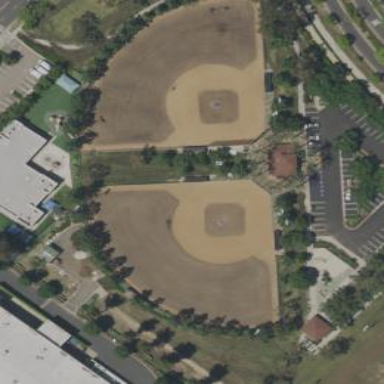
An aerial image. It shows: Baseball pitch for leisure land.